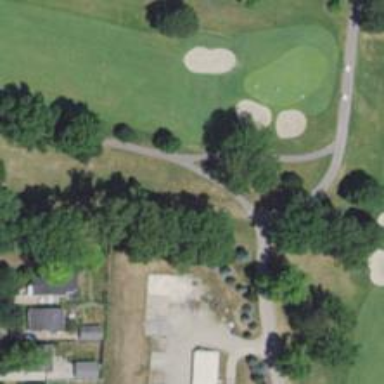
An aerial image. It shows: Service road used as golf cart path.